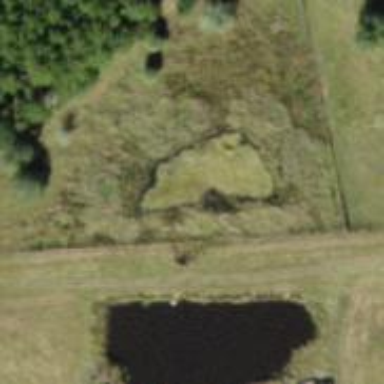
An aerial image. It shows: Marshy wetland area.